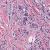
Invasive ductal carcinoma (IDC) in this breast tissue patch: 1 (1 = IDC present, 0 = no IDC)